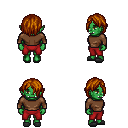
a pixel art fantasy rpg character, female body template, orc, green skin, brown long-sleeve shirt, red pants, brunette bangs hairstyle, gray slippers, four views (front, back, left, right), 2x2 character sprite sheet, small pixel art, hard edges, no anti-aliasing